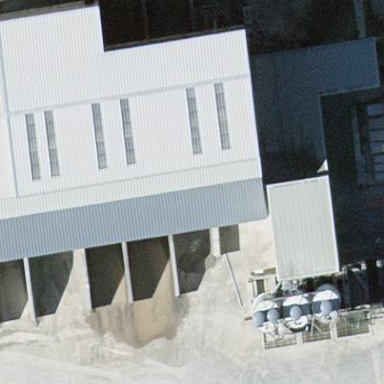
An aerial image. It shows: Industrial building.